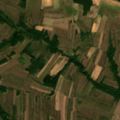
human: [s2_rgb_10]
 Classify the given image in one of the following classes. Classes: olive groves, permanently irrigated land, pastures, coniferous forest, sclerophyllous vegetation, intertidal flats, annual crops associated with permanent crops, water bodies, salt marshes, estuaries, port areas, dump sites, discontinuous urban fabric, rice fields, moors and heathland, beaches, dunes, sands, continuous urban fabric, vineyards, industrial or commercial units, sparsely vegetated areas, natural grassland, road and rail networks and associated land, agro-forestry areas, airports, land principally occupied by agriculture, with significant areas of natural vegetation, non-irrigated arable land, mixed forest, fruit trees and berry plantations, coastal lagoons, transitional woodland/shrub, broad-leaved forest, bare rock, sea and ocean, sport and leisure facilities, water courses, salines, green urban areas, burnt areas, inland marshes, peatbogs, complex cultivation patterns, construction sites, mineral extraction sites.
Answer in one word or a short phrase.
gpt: non-irrigated arable land, complex cultivation patterns, land principally occupied by agriculture, with significant areas of natural vegetation, transitional woodland/shrub